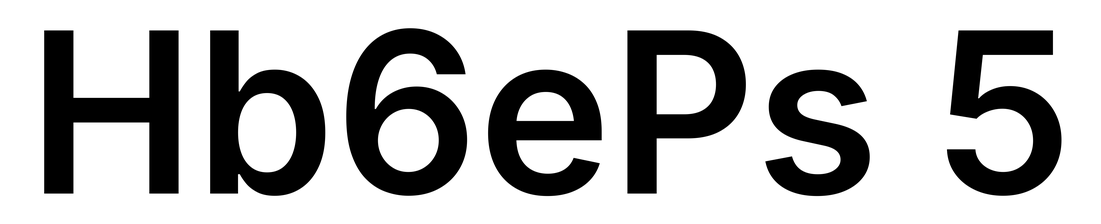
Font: Inter_SemiBold